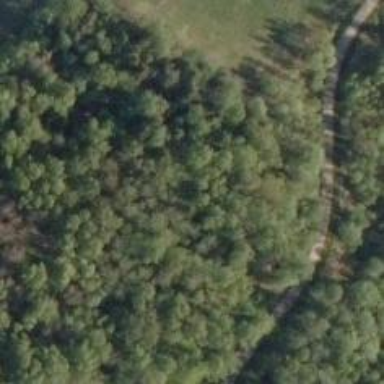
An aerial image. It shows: Path.